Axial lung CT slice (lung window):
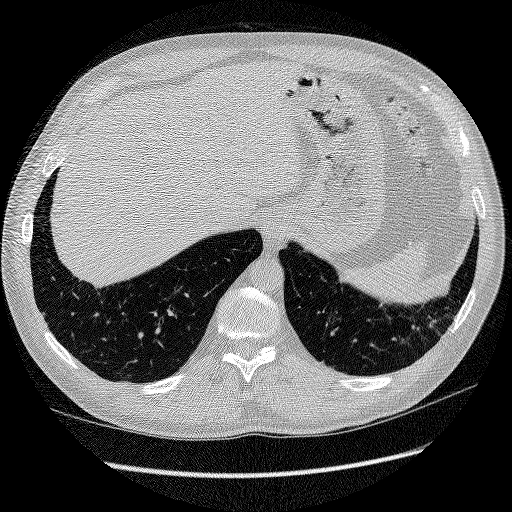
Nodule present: no